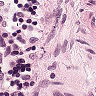
Metastatic tissue present: no